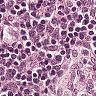
Metastatic tissue present: no